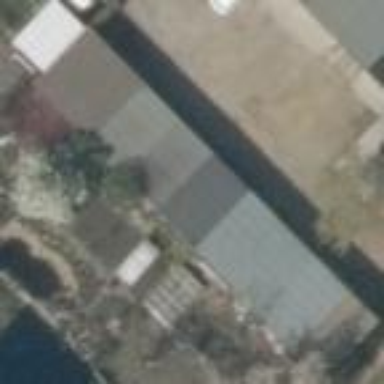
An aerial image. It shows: Group of garages.